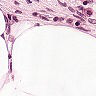
Metastatic tissue present: no